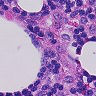
Metastatic tissue present: yes